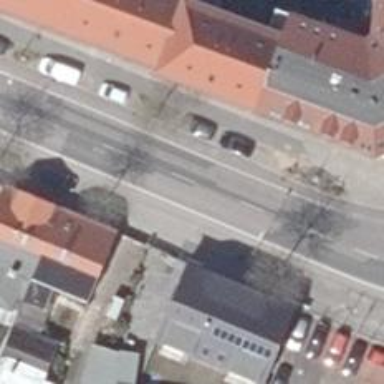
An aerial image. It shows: Secondary road with asphalt surface. There are sidewalks on both sides. The road has exclusive cycle lanes on both sides. Parking is parallel and located on the street side.